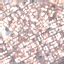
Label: Residential